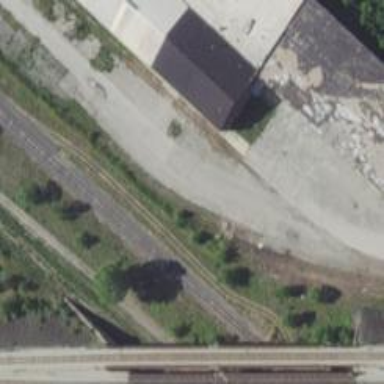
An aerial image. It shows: Abandoned railway.